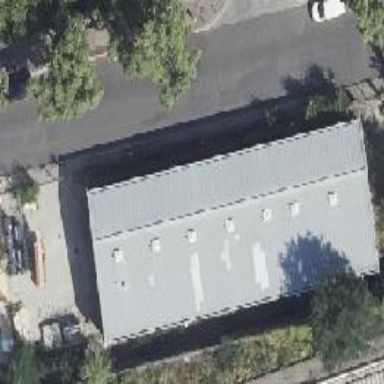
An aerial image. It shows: Railway building housing traction substation.